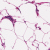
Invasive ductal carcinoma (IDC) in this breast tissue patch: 0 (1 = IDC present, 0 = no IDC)